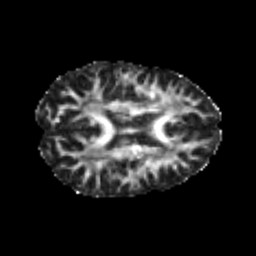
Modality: FA
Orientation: axial
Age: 22
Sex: female
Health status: healthy
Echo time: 0.074 s